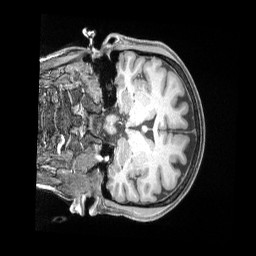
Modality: T1w
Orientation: coronal
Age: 38
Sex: female
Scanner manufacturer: siemens
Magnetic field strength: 3 T
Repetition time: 2 s
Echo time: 0.00211 s